Question: Hi all I have written the following code when user clicks on sign in
'''
function login() {
var Emp = {};
var username = $("#username").val();
var password = $("#password").val();
Emp.userID = username;
Emp.ppassword = password;
$.ajax({
type: "GET",
url:"<%=Page.ResolveUrl("/api/Login/")%>",
contentType: "application/json;charset=utf-8",
data: JSON.stringify(Emp),
dataType: "json",
success: function (response) {
alert('Inserted');
},
error: function (x, e) {
alert(x.responseText);
}
});
}
'''
My controller is structured as follows

This is my webapiconfig code
'''
public static void Register(HttpConfiguration config)
{
// Web API configuration and services
// Web API routes
config.MapHttpAttributeRoutes();
config.Routes.MapHttpRoute(
name: "DefaultApi",
routeTemplate: "api/{controller}/{id}",
defaults: new { id = RouteParameter.Optional }
);
}
'''
controller code
'''
public class LoginController : ApiController
{
string strcon = ConfigurationManager.ConnectionStrings["dbConnection"].ConnectionString;
SqlConnection con = null;
SqlCommand cmd = null;
private bool CheckLogin(string userID, string password)
{
bool bFlag = false;
con = new SqlConnection(strcon);
con.Open();
cmd = new SqlCommand("uspGetUserDetails", con);
cmd.CommandType = CommandType.StoredProcedure;
SqlParameter parm = new SqlParameter("@return", SqlDbType.Int);
parm.Direction = ParameterDirection.ReturnValue;
cmd.Parameters.Add(parm);
cmd.Parameters.Add(new SqlParameter("@UserName", userID));
cmd.Parameters.Add(new SqlParameter("@password", password));
cmd.ExecuteNonQuery();
con.Close();
int id = Convert.ToInt32(parm.Value);
return bFlag;
}
}
'''
But on clicking login I am getting an error as 'No HTTP resource was found that matches the request' so can some one help me where I went wrong
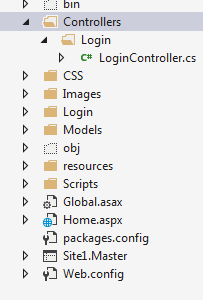
Answer: The data you send should match the action method parameters names. So if it's not typo rename 'Emp.ppassword = password' to -> 'Emp.password = password' with single in the begining.
Also if you want your action method to be visible to internet make it public
'''
public bool CheckLogin(string userID, string password)
{
// ...
}
'''